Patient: sex M, age 58
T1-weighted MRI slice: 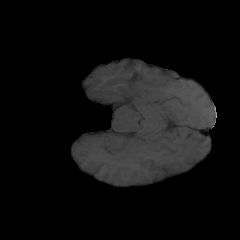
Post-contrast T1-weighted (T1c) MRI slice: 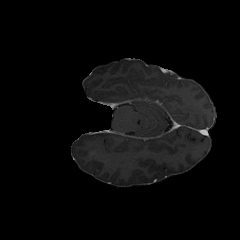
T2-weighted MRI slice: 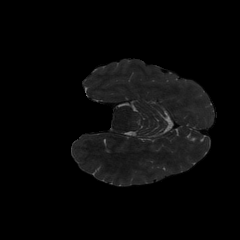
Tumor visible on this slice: no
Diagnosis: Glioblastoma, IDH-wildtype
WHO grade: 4